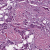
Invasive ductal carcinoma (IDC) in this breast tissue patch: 1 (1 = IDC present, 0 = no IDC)